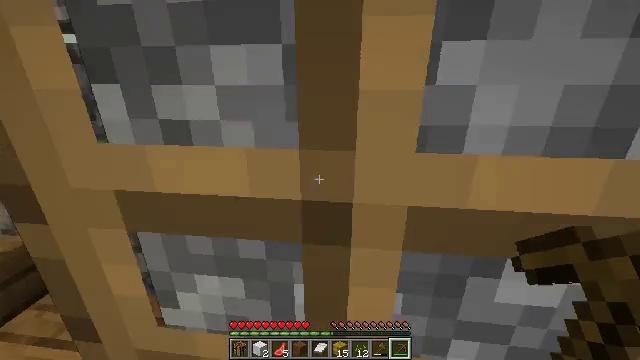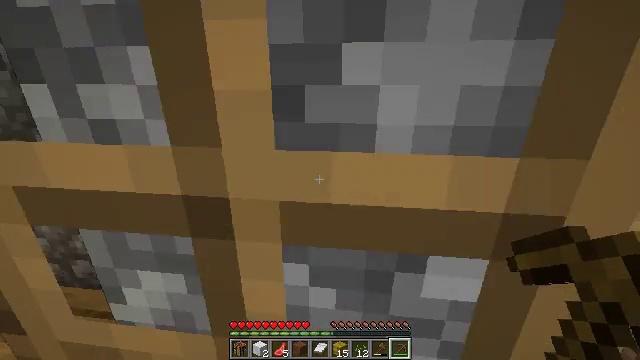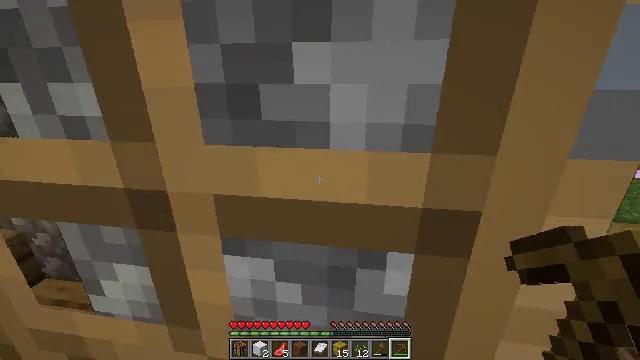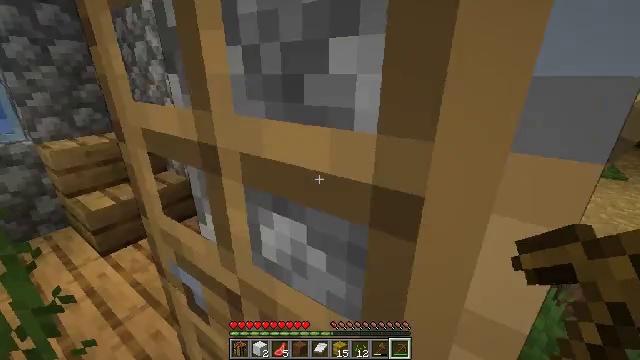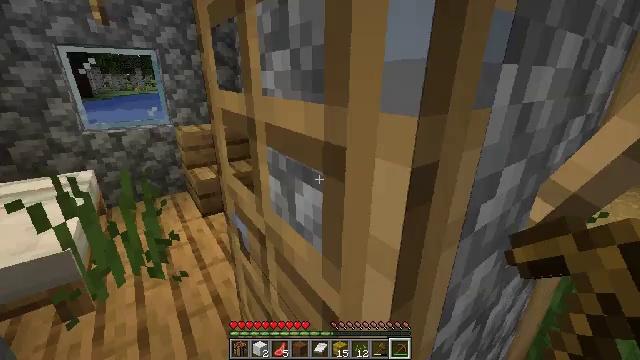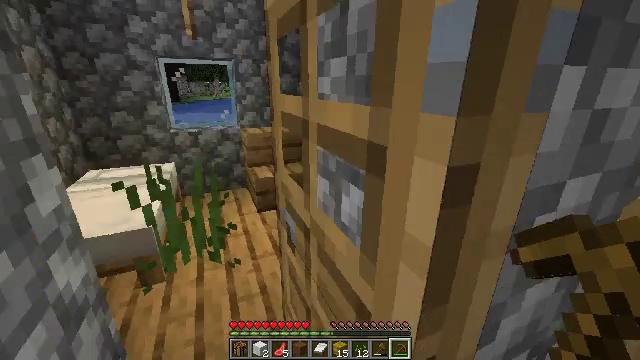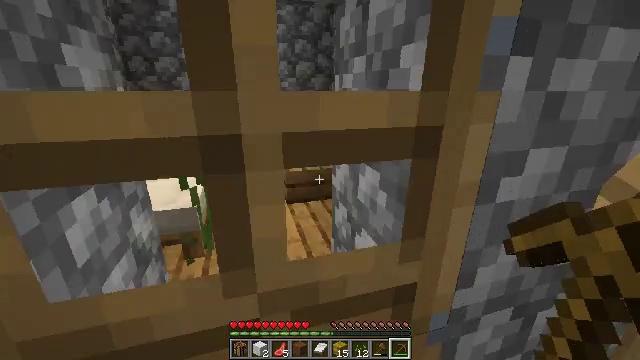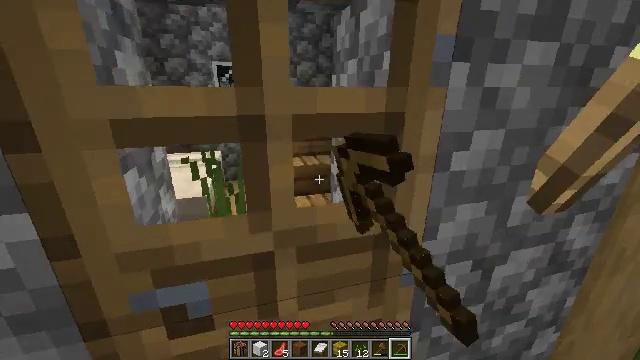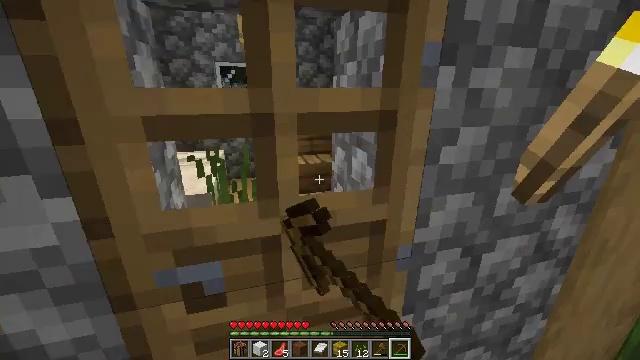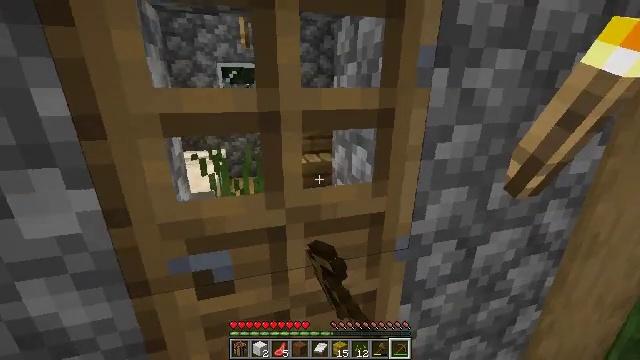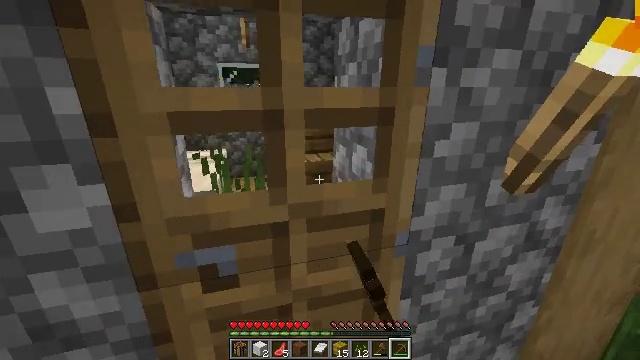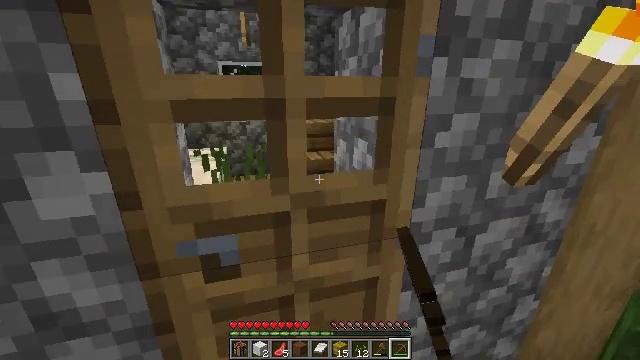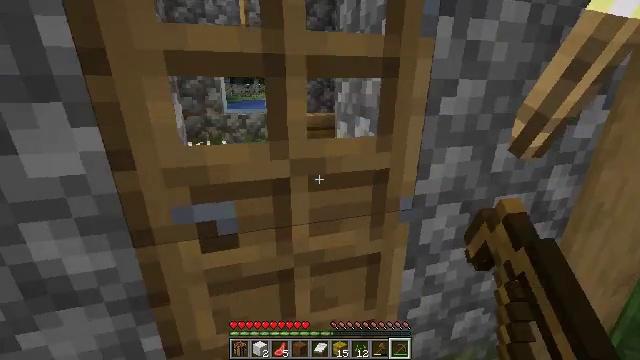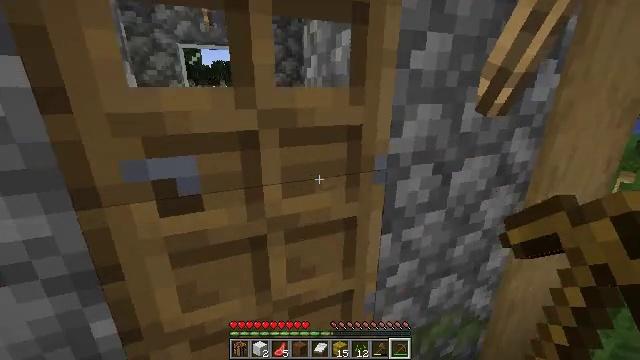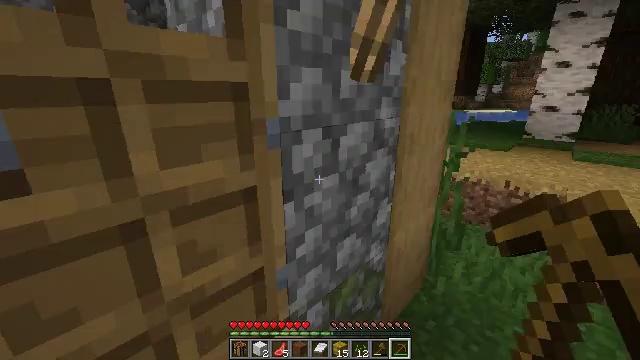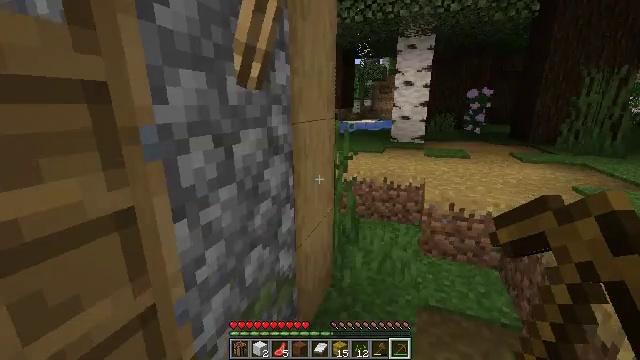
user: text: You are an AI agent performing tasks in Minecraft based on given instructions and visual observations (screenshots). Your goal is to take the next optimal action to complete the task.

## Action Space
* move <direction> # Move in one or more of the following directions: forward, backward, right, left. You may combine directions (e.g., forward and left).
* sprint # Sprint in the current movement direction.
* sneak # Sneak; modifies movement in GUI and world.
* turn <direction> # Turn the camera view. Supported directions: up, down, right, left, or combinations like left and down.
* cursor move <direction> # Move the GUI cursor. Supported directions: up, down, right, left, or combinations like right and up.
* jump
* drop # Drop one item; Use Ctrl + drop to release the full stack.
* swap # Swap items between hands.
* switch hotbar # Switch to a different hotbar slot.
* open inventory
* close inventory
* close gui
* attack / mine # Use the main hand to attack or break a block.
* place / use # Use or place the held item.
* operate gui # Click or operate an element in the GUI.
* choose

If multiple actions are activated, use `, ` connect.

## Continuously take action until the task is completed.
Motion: motion action
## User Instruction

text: Break the blast furnace block.
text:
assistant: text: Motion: move forward and move right
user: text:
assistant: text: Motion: move forward and move right, turn left
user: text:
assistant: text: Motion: move back and move right, turn left and down
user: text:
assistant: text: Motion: move back and move right, turn left
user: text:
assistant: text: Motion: move back, turn left and up
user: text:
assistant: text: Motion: move back, turn left, use / place
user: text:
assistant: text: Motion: use / place
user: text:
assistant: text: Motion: use / place
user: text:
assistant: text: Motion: use / place
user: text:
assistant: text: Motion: no_op
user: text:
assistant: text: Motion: no_op
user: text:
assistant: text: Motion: no_op
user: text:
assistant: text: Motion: turn right
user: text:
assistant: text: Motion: turn right
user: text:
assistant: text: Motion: turn right and up
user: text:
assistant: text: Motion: move right, turn right and up
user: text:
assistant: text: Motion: move right, turn right
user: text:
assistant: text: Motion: move right
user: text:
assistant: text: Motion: move right
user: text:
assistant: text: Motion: move right
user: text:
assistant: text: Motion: move right, turn left
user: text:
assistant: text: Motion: move right, turn left
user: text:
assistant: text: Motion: move right, turn left
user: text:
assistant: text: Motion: move right
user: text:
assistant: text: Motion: move right
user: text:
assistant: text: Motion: move right
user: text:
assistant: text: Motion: move right
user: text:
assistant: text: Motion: move right
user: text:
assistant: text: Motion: move right
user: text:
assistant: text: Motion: move right, jump